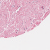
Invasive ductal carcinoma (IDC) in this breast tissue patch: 0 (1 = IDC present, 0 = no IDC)